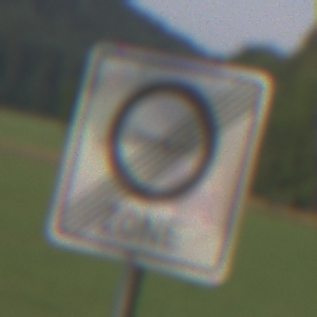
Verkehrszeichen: EndeUmweltzone
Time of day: SunriseSunset
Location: Outdoor (Nature)
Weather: PartlyCloudy
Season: NotSpecified
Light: Natural